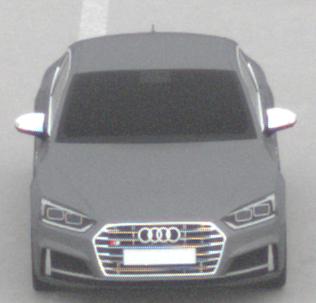
Make: Audi
Model: S5 Sportback
Detailed model: 8T Facelift
Model produced from: 2011
Model produced until: 2016
Doors: 5
Color: gray
Road condition: dry road
Daytime: morning or afternoon
Contrast: low contrast